Question: I want to create my entire app's UI using Droid.Dialog in MvvmCross. More specifically setting the background image and then adding a header image to the view, as well as input fields and buttons.
I am stuck trying to get a header image into the view. Firstly here is a wireframe explaining what I mean by header image:

I have managed to set the background gradient image using:
'''
using (var drawable = Resources.GetDrawable(Resource.Drawable.Backgroud))
Window.SetBackgroundDrawable(drawable);
'''
I have then tried to add the header image using the 'Cirrious.MvvmCross.Dialog.Droid' stuff like this:
'''
var img = new ImageView(this.BaseContext);
img.LayoutParameters = new Gallery.LayoutParams(330, 110);
img.SetImageResource(Resource.Drawable.Header);
Root = new RootElement()
{
new Section(){new ImageElement(img)}
};
'''
However, the image appears as a tiny blotch in the UI.
Doing this in 'AXML' I would set the image as follows:
'''
<LinearLayout
android:layout_width="wrap_content"
android:layout_height="wrap_content"
android:gravity="center"
android:layout_centerInParent="true"
android:orientation="vertical">
<ImageView
android:layout_width="330dp"
android:layout_height="110dp"
android:src="@drawable/Header" />
</LinearLayout>
'''
I'm basically stuck trying to figure out how to get the image into the view at the top of the screen and with the right dimensions!
Any help would be greatly appreciated. Or am I better off creating the views using the native AXML and IB respectively?
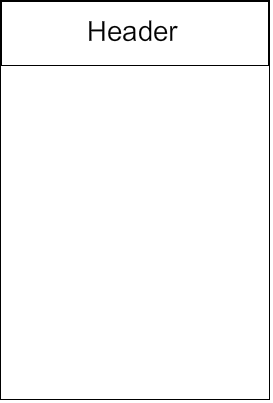
Answer: If you look what is inside the 'ImageElement' and what happens when you call the ctor with the 'ImageView' argument, then you will discover that the image is scaled to 48x44.
<URL>:
'''
private const int dimx = 48;
private const int dimy = 44;
...
private ImageView Scale(ImageView source)
{
var drawable = (BitmapDrawable) source.Drawable;
var bitmap = drawable.Bitmap;
var bMapScaled = Bitmap.CreateScaledBitmap(bitmap, dimx, dimy, true);
source.SetImageBitmap(bMapScaled);
return source;
}
'''
So you have a couple of options:
1. Create your own Element, where you are in the control of what is done with the ImageView
2. Do it by creating a native Android Layout instead.